Question: With the following code:
'''
<ScrollView Orientation="Vertical" Padding="0">
<RelativeLayout BackgroundColor="Red" Padding="0">
<BoxView Color="Blue" WidthRequest="100" HeightRequest="100"
RelativeLayout.XConstraint="{ConstraintExpression Type=Constant, Constant=0}"
RelativeLayout.YConstraint="{ConstraintExpression Type=Constant, Constant=0}" />
</RelativeLayout>
<RelativeLayout BackgroundColor="Green" Padding="0">
<BoxView Color="Yellow" WidthRequest="100" HeightRequest="100"
RelativeLayout.XConstraint="{ConstraintExpression Type=Constant, Constant=0}"
RelativeLayout.YConstraint="{ConstraintExpression Type=Constant, Constant=0}" />
</RelativeLayout>
</ScrollView>
'''
But for some reason, instead of stacking, each new relative layout takes up the whole screen like this:

Why won't they stack up vertically? Stack layouts would normally only take vertically or horizontally the combined height of their children, but this doesn't happen with relative layouts. What am I missing?
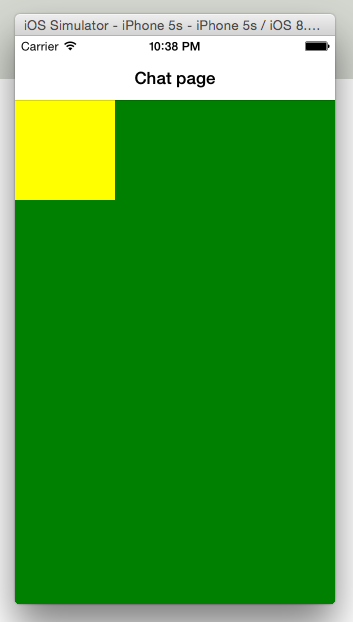
Answer: Try this layout. I added StackLayout in ScrollView and VerticalOptions="Start" for RelativeLayouts.
'''
<?xml version="1.0" encoding="UTF-8"?>
<ContentPage xmlns="http://xamarin.com/schemas/2014/forms" xmlns:x="http://schemas.microsoft.com/winfx/2009/xaml" x:Class="TestChat.ChatPage">
<ContentPage.Content>
<ScrollView Orientation="Vertical" Padding="0">
<StackLayout>
<RelativeLayout BackgroundColor="Red" Padding="0" VerticalOptions="Start">
<BoxView Color="Blue" WidthRequest="100" HeightRequest="100"
RelativeLayout.XConstraint="{ConstraintExpression Type=Constant, Constant=0}"
RelativeLayout.YConstraint="{ConstraintExpression Type=Constant, Constant=0}" />
</RelativeLayout>
<RelativeLayout BackgroundColor="Green" Padding="0" VerticalOptions="Start">
<BoxView Color="Yellow" WidthRequest="100" HeightRequest="100"
RelativeLayout.XConstraint="{ConstraintExpression Type=Constant, Constant=0}"
RelativeLayout.YConstraint="{ConstraintExpression Type=Constant, Constant=0}" />
</RelativeLayout>
</StackLayout>
</ScrollView>
</ContentPage.Content>
</ContentPage>
'''